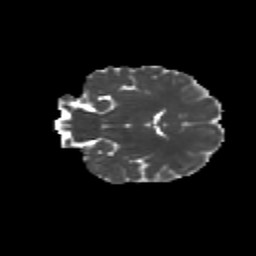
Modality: MD
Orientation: coronal
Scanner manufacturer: siemens
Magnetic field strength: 3 T
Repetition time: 9.2 s
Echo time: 0.084 s